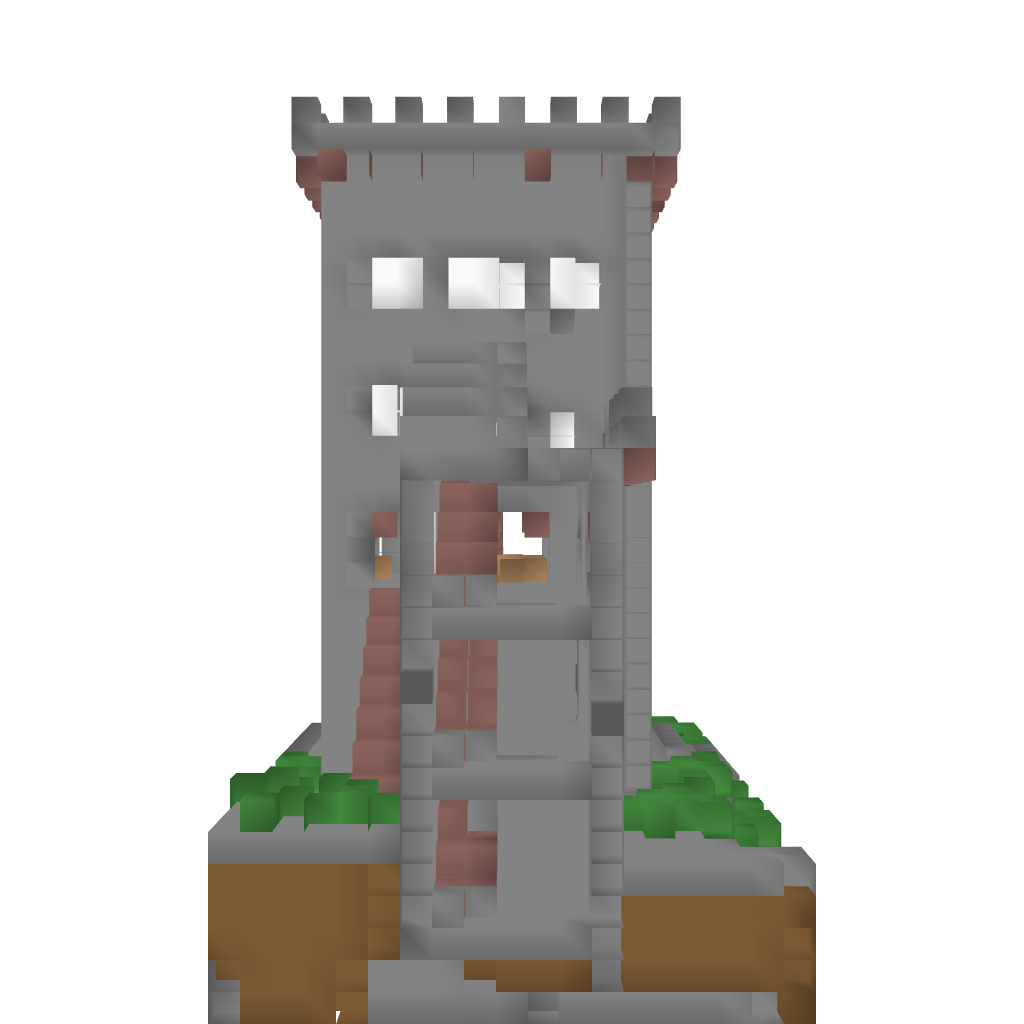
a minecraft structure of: Skin System redstone door (5 by 3 pistons) good quality